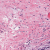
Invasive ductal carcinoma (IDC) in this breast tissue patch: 1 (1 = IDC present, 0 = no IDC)